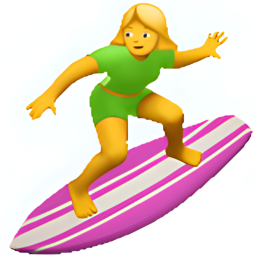
Name: woman surfing
Emoji: 🏄‍♀️
Group: People & Body
Sub-group: person-sport